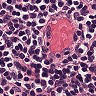
Metastatic tissue present: no